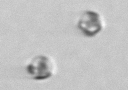
Label: Thalassiosira_sp_aff_mala